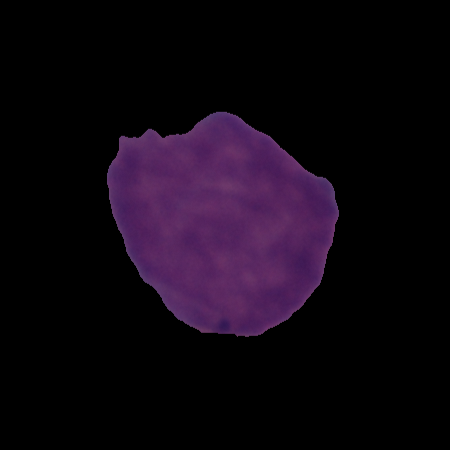
Label: cancer